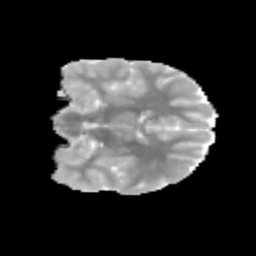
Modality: MD
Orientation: coronal
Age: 10
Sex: female
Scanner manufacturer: siemens
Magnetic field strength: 3 T
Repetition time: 3.8 s
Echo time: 0.07 s